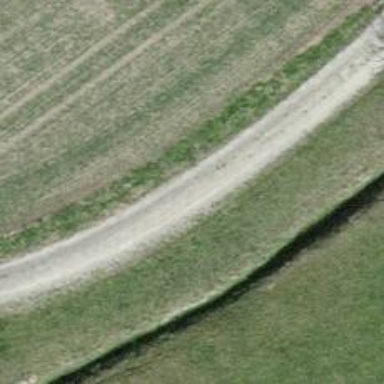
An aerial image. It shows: Track with fine gravel surface of grade2.